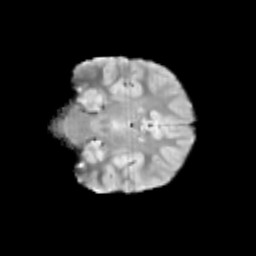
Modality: T2w
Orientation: coronal
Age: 9
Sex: female
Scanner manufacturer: siemens
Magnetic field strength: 3 T
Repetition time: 3.8 s
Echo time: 0.07 s